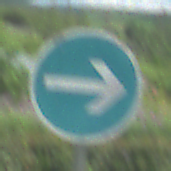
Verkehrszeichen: VorgeschriebeneFahrtrichtungHierRechts
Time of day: Midday
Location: Outdoor (Nature)
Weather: PartlyCloudy
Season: NotSpecified
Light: Natural